Question:
I want to remove empty line in excel cell with help of VBA and it could n't disturb the values in cells
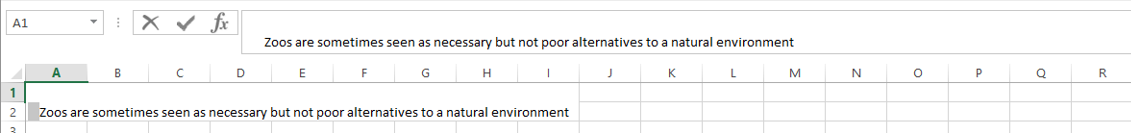
Answer: The following VBA code should do what you need in Excel. Before testing, be sure to work from a copy of your spreadsheet in case anything goes wrong.
'''
Sub RemoveEmptyRows()
Dim Rw As Range
With Application
.Calculation = xlCalculationManual
'.ScreenUpdating = False
Selection.SpecialCells(xlCellTypeBlanks).Select
For Each Rw In Selection.Rows
If WorksheetFunction.CountA(Rw.EntireRow) = 0 Then
Rw.EntireRow.Delete
count = count + 1
End If
Next Rw
.Calculation = xlCalculationAutomatic
'.ScreenUpdating = True
End With
End Sub
'''
Algorithm:
- - - - -